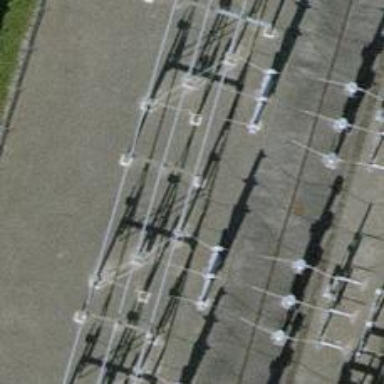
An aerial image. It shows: Busbar power line.